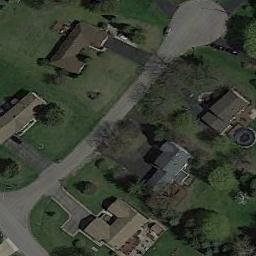
Label: residential